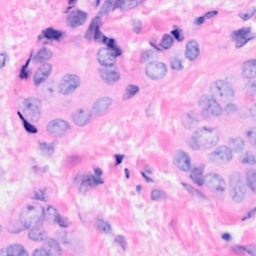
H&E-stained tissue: Breast